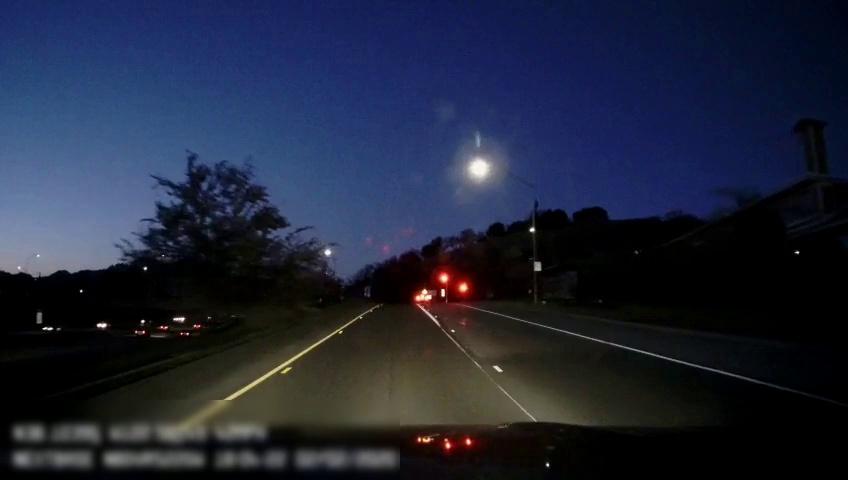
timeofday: Dusk/Dawn/Twilight
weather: Other
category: Drivable Space
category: Drivable Space
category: Vehicles | Car
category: Vehicles | Car
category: Vehicles | Car
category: Vehicles | SUV
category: Vehicles | SUV
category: Lanes | Alternate Lane
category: Lanes | Alternate Lane
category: Lanes | Alternate Lane
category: Traffic | Signs
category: Traffic | Signs
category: Traffic | Lights
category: Traffic | Lights